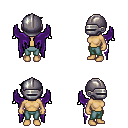
a pixel art fantasy rpg character, female body template, human, tanned skin, purple wings, teal pants, black pixie cut hairstyle, metal helm, four views (front, back, left, right), 2x2 character sprite sheet, small pixel art, hard edges, no anti-aliasing